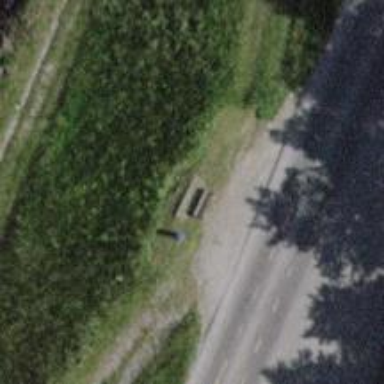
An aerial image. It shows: Bench for seating.